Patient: sex M, age 44
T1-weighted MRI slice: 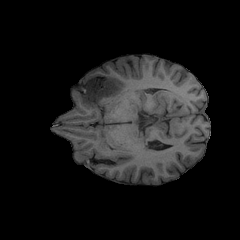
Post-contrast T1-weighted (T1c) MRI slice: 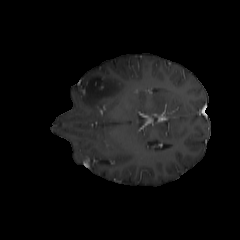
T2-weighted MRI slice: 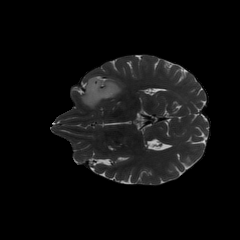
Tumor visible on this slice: yes
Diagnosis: Astrocytoma, IDH-mutant
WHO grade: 2